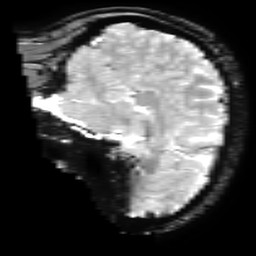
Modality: T2starw
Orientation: sagittal
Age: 24
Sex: male
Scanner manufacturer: ge
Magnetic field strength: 3 T
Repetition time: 0.65 s
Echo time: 0.02 s